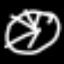
Label: clock